Current action and preconditions to check: trajectory_clear

Your task: For each precondition in the list above, predict whether it will hold at this action.

Consider the current scene as observed from the mobile robot's camera, and analyze the predicted future states of all dynamic agents (e.g., people, animals, vehicles, or any moving entities) within the NEXT SECOND.

IMPORTANT: Only answer "very likely" if you are absolutely certain—based on strong, clear evidence—that a dynamic agent will violate the precondition in the predicted future state. Do NOT answer "very likely" for unlikely, ambiguous, or low-probability risks.

Ask yourself for each precondition: Is there a high probability, with clear and convincing evidence, that the predicted future states of any dynamic agent will interfere with the predicted future state of the currently executing action within the NEXT SECOND, causing that precondition to fail?

Assess the risk level based on these predictions. Use "likely" or "very likely" if motions create a clear risk of interference.

Use "neutral" or "improbable" if agents are nearby but their predicted paths are clearly diverging or non-conflicting.

Failure Risk Categories: "very improbable", "improbable", "neutral", "likely", "very likely"

Answer Format: Output ONLY the probability_of_failure value from these categories: "very improbable", "improbable", "neutral", "likely", "very likely"

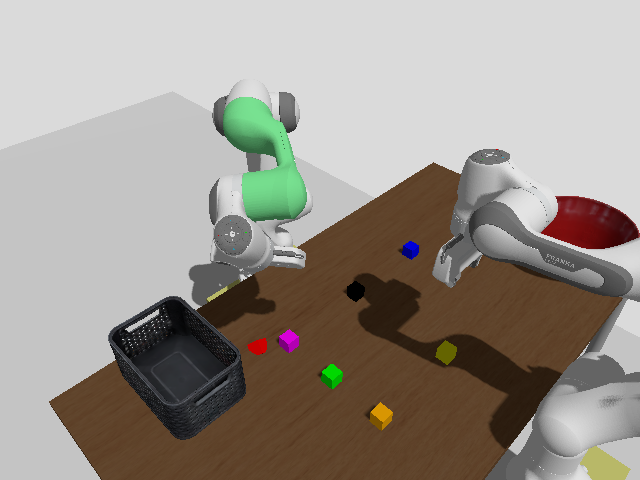

Answer: very improbable